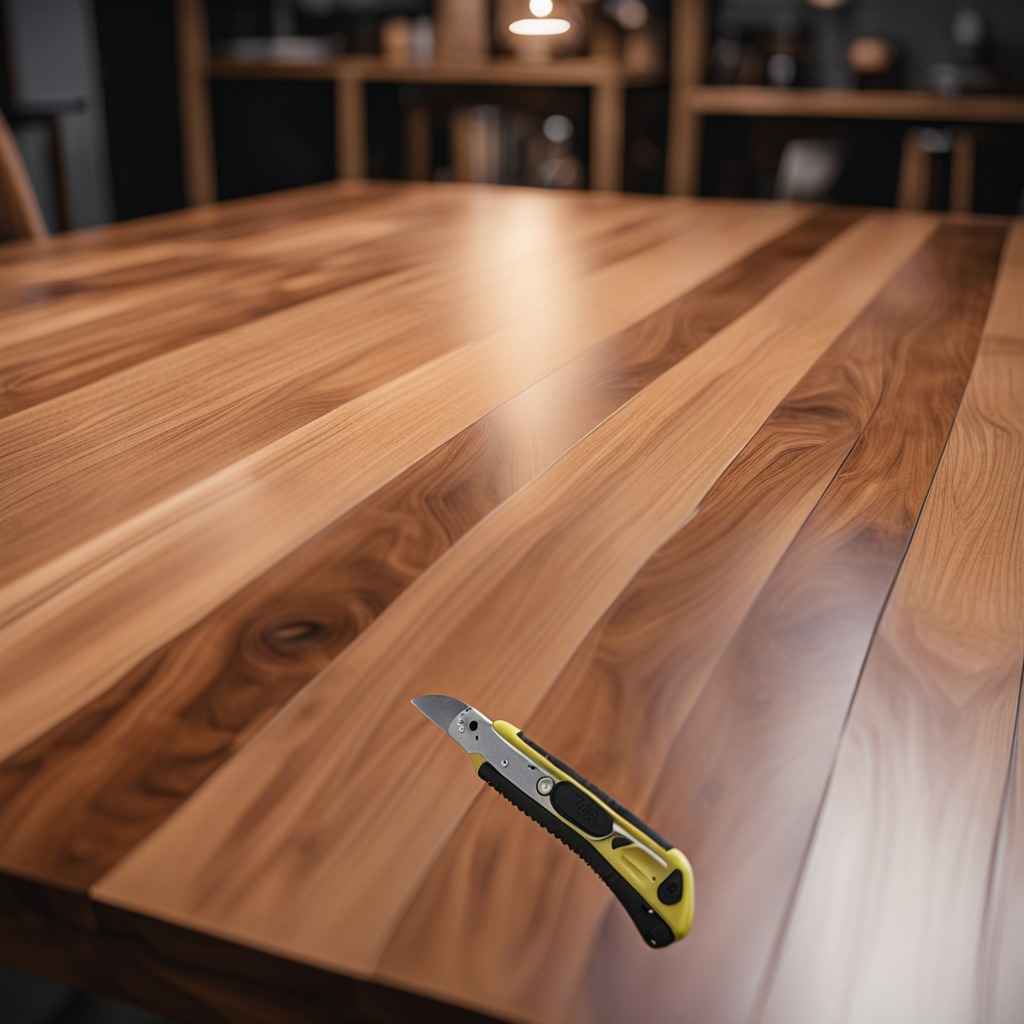
A utility knife lies on the wooden table.